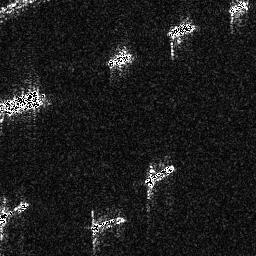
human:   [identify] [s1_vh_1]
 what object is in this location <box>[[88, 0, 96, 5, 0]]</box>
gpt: <ref>1 small ship at the top right</ref>